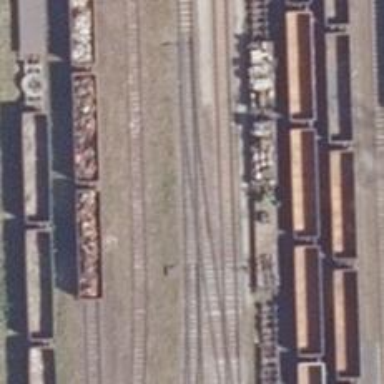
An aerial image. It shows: Rail spur service.